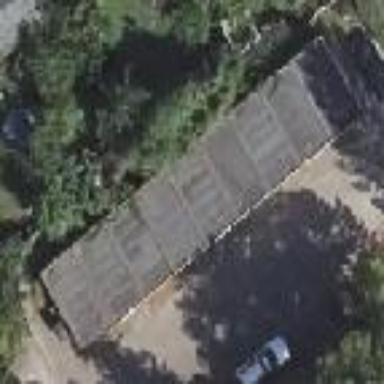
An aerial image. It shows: Group of garages.